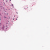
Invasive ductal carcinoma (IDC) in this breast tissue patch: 0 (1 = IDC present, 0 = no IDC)